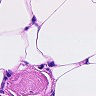
Metastatic tissue present: no